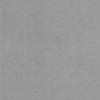
Label: dusty